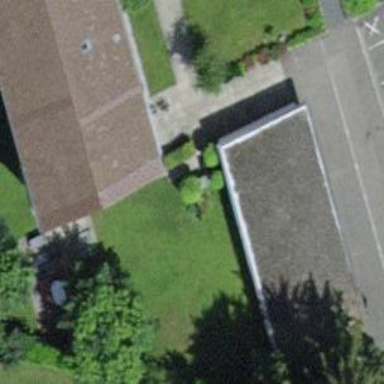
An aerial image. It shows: Garage building.